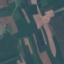
Land use / land cover: AnnualCrop